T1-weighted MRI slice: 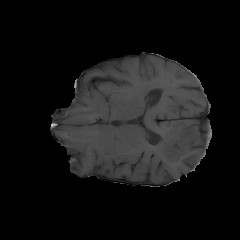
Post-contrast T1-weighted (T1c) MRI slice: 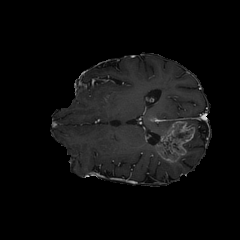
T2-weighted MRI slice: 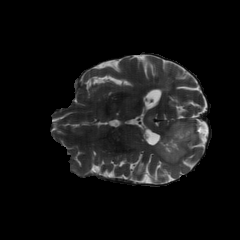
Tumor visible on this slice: yes